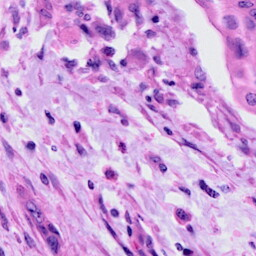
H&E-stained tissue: Cervix